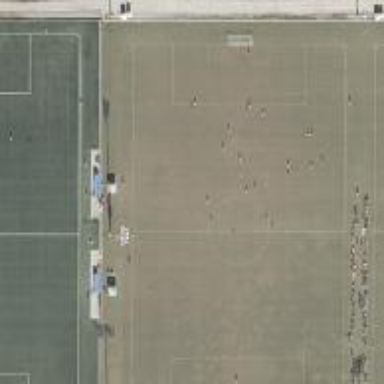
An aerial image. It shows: Soccer pitch for leisureland activities.